Question: GOOD BAD

I'm hosting different controls in DataGridView column. When I add controls at the same time I initialize the grid the controls show as Textboxes (BAD). If I add the controls after the DataGridView has been initialized controls render correctly (GOOD).
'''
public Form1()
{
InitializeComponent();
ControlsInGridViewColumn(); //<- renders controls as textboxes
}
private void button1_Click(object sender, EventArgs e)
{
ControlsInGridViewColumn(); //<- does correctly render controls
}
private void ControlsInGridViewColumn()
{
DataTable dt = new DataTable();
dt.Columns.Add("name");
for (int j = 0; j < 10; j++)
{
dt.Rows.Add("");
}
this.dataGridView1.DataSource = dt;
this.dataGridView1.Columns[0].Width = 200;
DataGridViewComboBoxCell ComboBoxCell = new DataGridViewComboBoxCell();
ComboBoxCell.Items.AddRange(new string[] { "aaa","bbb","ccc" });
this.dataGridView1[0, 0] = ComboBoxCell;
this.dataGridView1[0, 0].Value = "bbb";
DataGridViewTextBoxCell TextBoxCell = new DataGridViewTextBoxCell();
this.dataGridView1[0, 1] = TextBoxCell;
this.dataGridView1[0, 1].Value = "some text";
DataGridViewCheckBoxCell CheckBoxCell = new DataGridViewCheckBoxCell();
CheckBoxCell.Style.Alignment = DataGridViewContentAlignment.MiddleCenter;
this.dataGridView1[0, 2] = CheckBoxCell;
this.dataGridView1[0, 2].Value = true;
}
'''
Jacob Seleznev's answer works for Forms but not user controls which is what I need... Here is how to reproduce it:
In the Form:
'''
private void button3_Click(object sender, EventArgs e)
{
this.Controls.Add(new userCtrl());
}
'''
The user Control:
'''
public partial class userCtrl : UserControl
{
public userCtrl()
{
InitializeComponent();
}
protected override void OnLoad(EventArgs e)
{
ControlsInGridViewColumn();
base.OnLoad(e);
}
public void ControlsInGridViewColumn()
{
//same code as above
}
}
'''
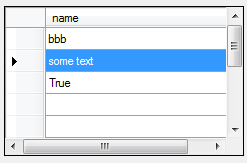
Answer: This worked for me:
'''
protected override void OnLoad(EventArgs e)
{
ControlsInGridViewColumn(); //<- does correctly render controls
base.OnLoad(e);
}
'''